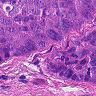
Metastatic tissue present: yes